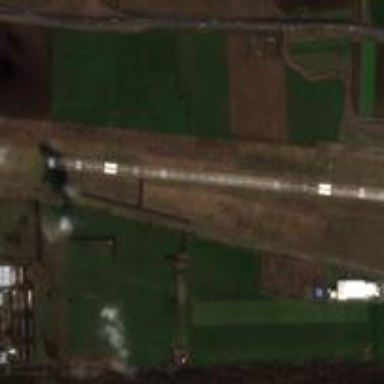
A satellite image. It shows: View of runway in airport.